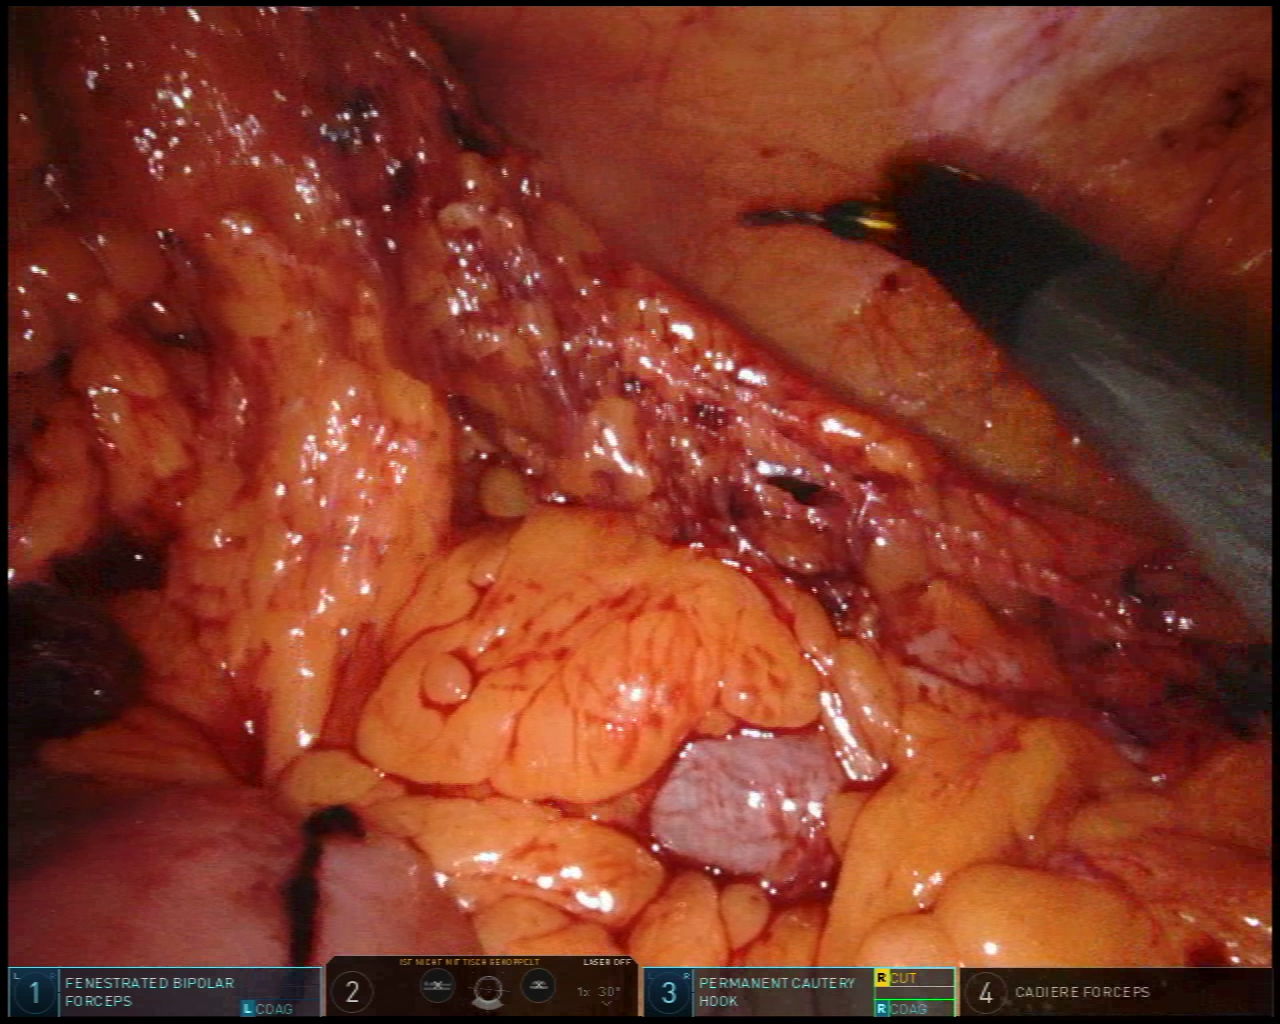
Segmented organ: small_intestine
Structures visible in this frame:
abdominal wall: yes
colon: yes
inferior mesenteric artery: no
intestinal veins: no
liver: no
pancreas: no
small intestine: yes
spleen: no
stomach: no
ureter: no
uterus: no
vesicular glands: no